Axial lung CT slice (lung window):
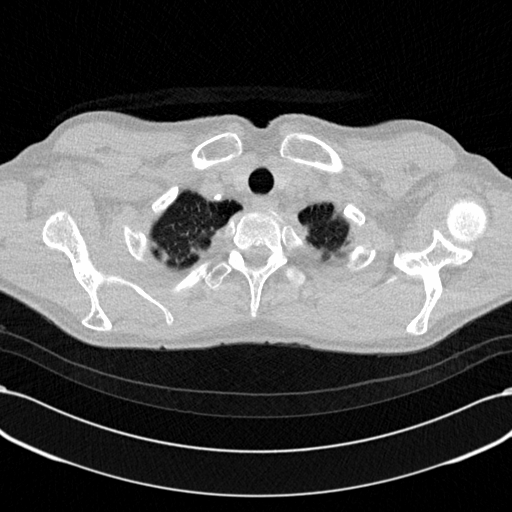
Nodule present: no